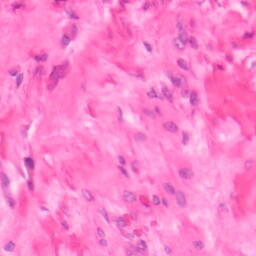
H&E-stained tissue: Colon